Group 1:
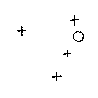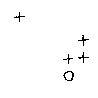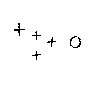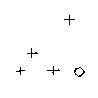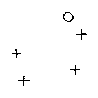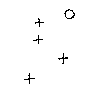
Group 2:
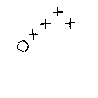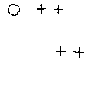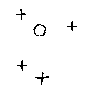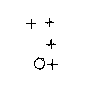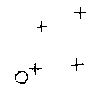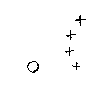
Rule separating the two groups: Circle on the right of the box vs. circle on the left of the box.
Concepts: absolute_position
Author: Douglas R. Hofstadter